Field crop: tomato
Growth stage: 2
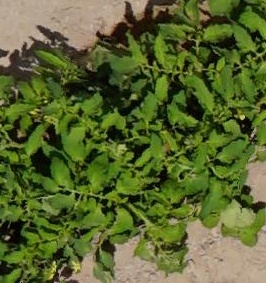
Species: tomato